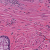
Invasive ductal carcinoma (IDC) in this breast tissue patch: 0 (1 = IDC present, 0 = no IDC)